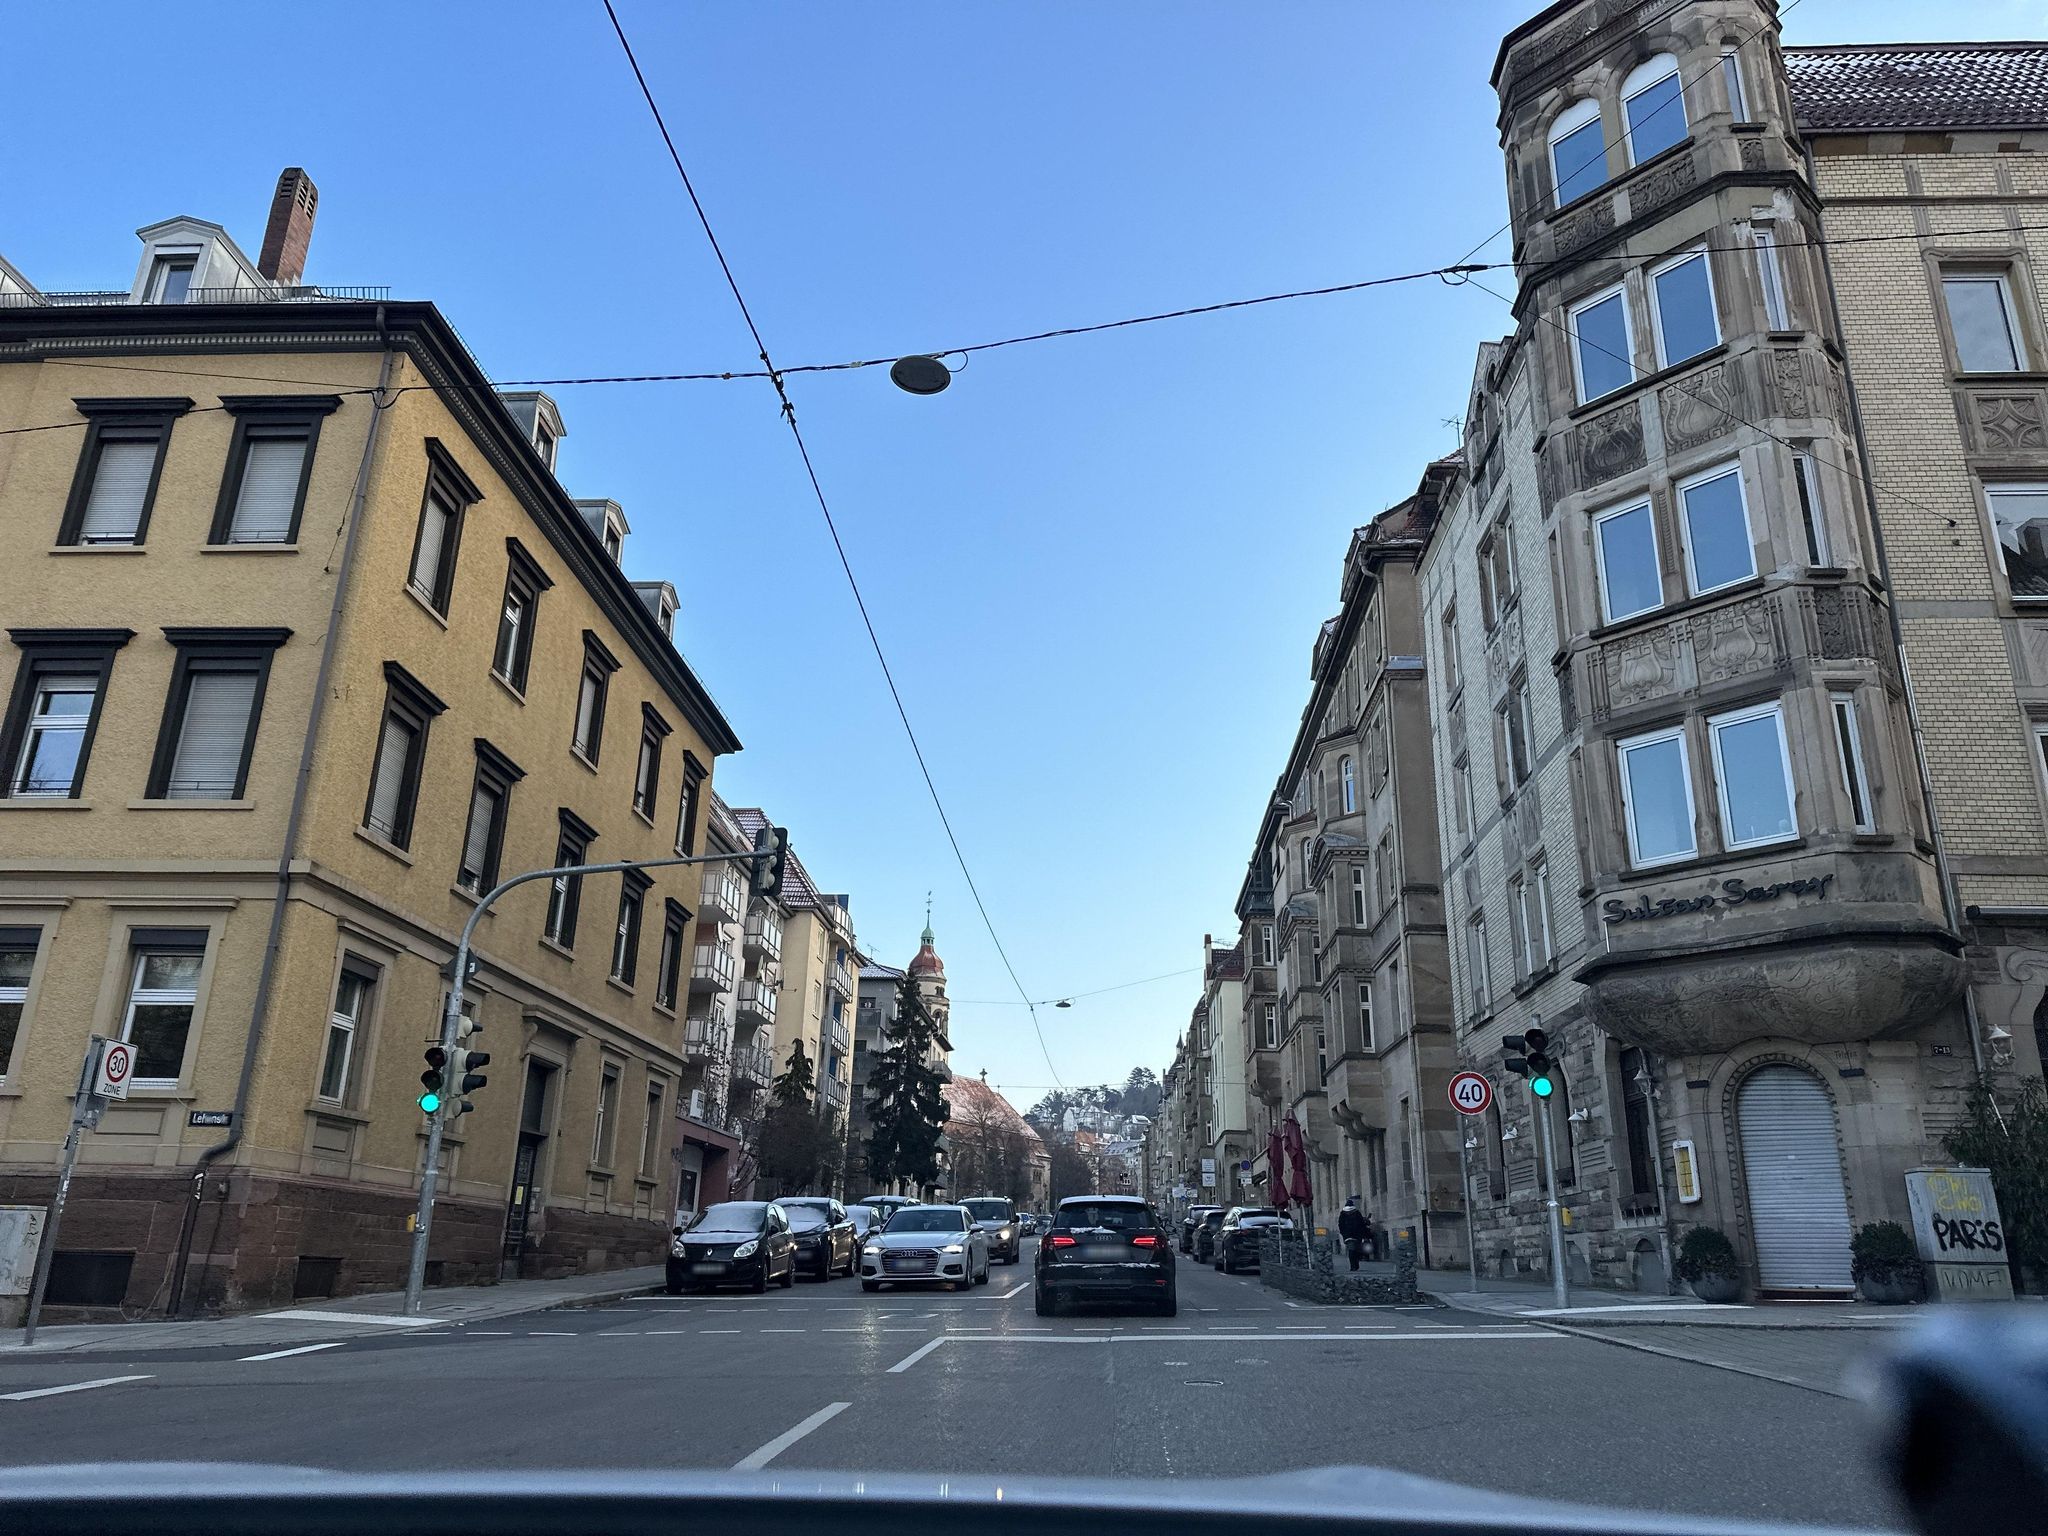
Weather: snowy
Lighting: day
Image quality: good
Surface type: driving surface
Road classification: tertiary
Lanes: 3
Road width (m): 12
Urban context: urban centre
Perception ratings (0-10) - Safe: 3.04, Lively: 8.76, Beautiful: 5.77, Boring: 2.72, Depressing: 2.81, Wealthy: 8.53